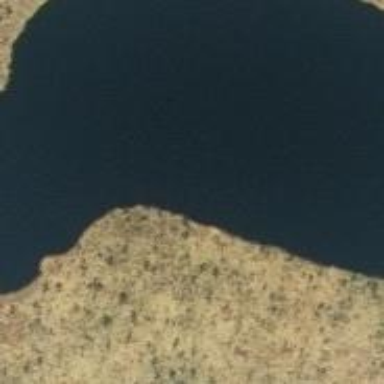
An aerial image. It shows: Serene lake surrounded by nature.